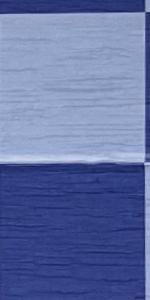
Label: Empty